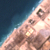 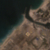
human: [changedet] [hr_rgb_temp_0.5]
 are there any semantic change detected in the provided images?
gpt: An artificial river flowing towards the sea appears on the urban area.